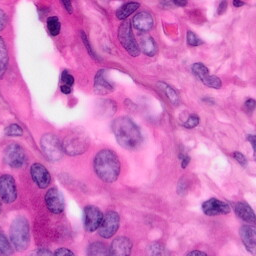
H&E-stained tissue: Pancreatic